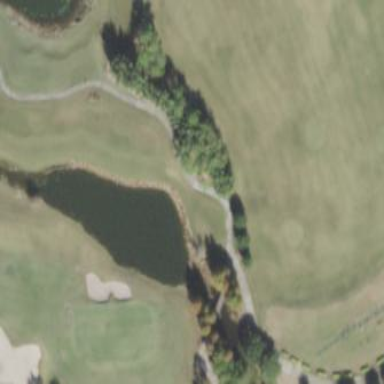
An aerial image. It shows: River flowing through golf course water hazard.